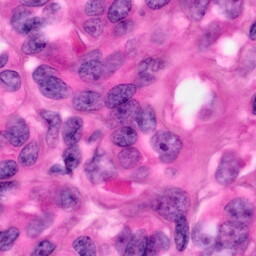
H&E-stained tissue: Pancreatic